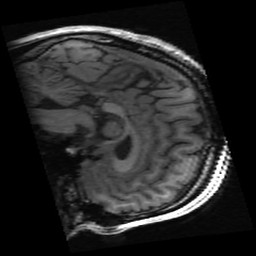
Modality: inplaneT1
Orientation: sagittal